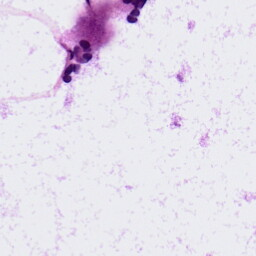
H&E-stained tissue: LymphNode